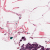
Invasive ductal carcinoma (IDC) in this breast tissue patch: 0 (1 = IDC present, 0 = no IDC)